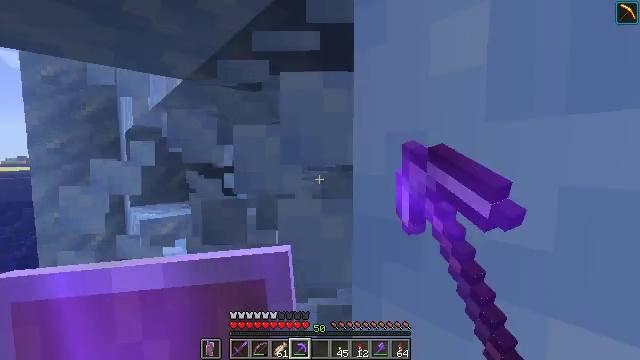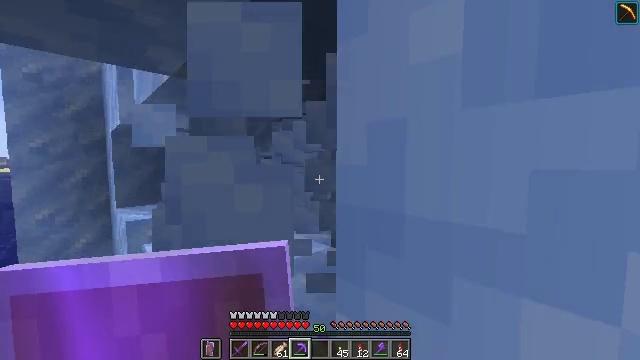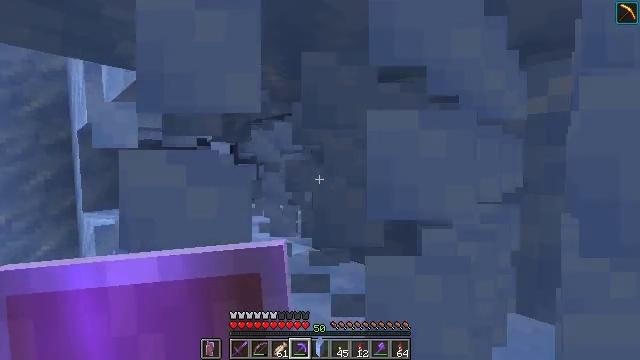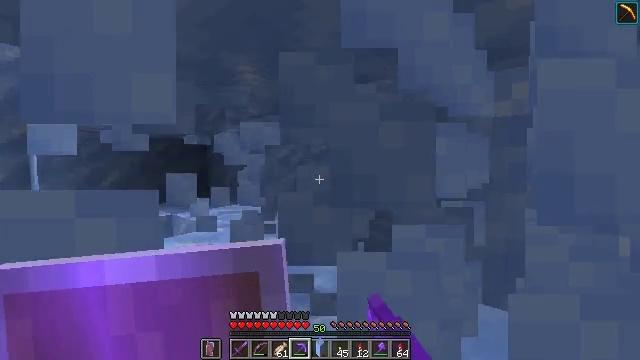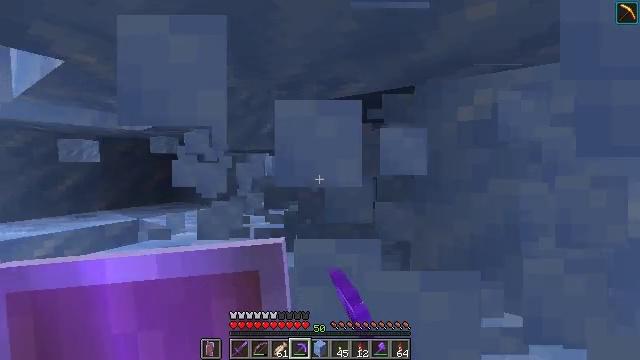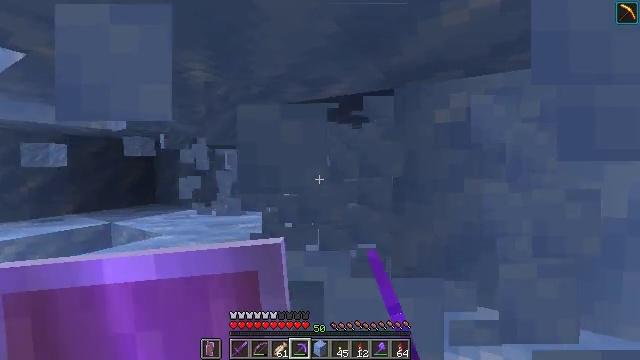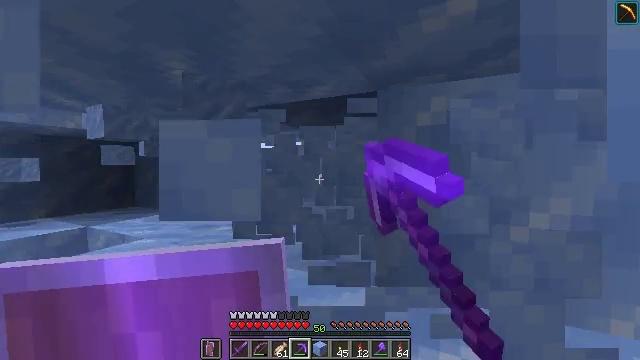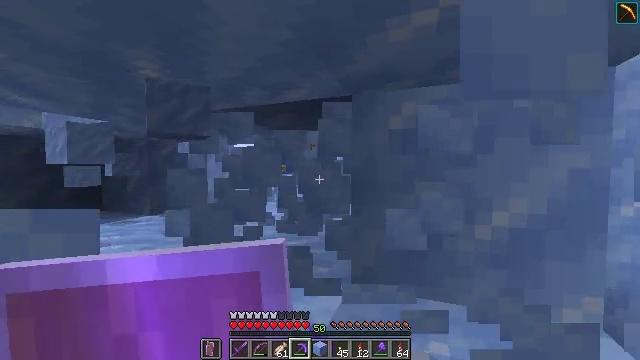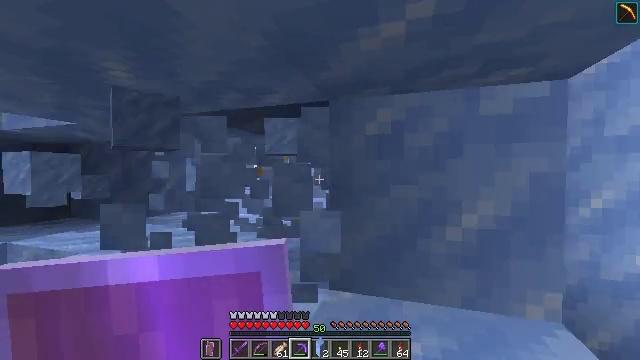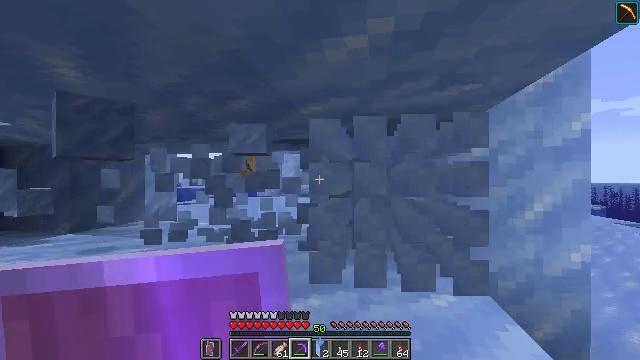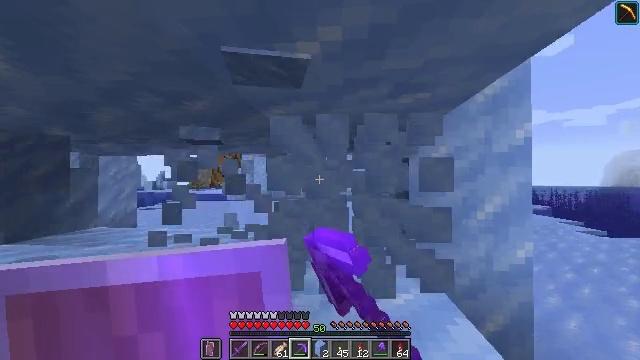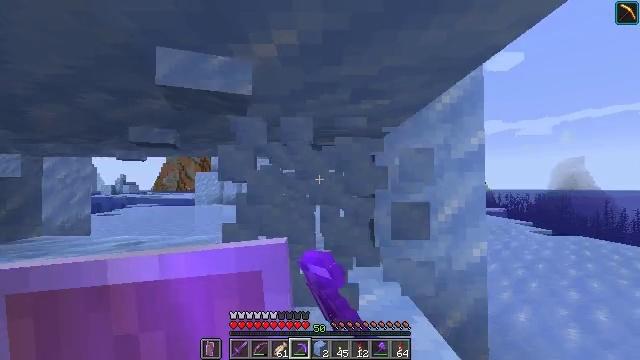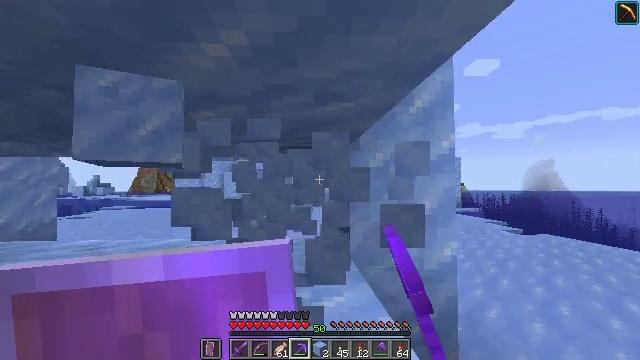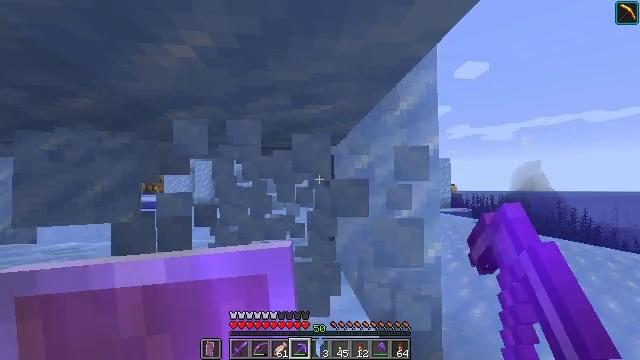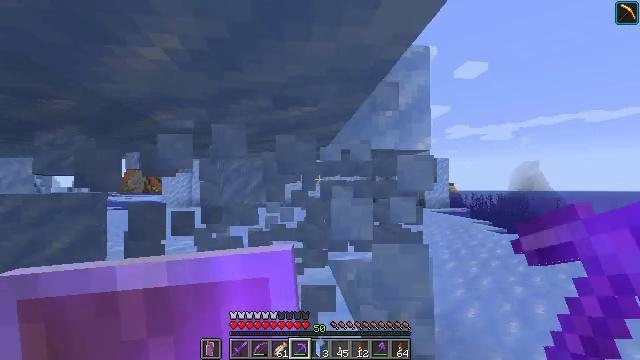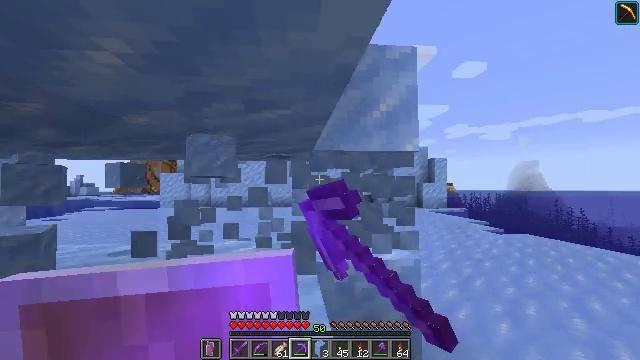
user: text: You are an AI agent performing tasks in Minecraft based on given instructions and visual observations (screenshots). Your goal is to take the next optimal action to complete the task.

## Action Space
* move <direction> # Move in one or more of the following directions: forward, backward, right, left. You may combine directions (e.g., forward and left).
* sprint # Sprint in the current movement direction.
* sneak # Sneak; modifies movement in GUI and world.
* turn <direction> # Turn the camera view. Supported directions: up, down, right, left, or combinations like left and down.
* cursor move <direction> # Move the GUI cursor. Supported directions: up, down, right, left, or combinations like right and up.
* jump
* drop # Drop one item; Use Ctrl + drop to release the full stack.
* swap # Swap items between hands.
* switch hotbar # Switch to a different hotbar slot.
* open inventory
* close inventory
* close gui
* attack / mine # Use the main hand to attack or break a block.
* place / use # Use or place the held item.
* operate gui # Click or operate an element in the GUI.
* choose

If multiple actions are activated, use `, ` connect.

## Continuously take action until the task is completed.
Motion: motion action
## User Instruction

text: Gather packed ice blocks.
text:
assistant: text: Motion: move forward and move right, turn right, attack / mine
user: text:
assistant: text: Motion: move forward and move right, turn right, attack / mine
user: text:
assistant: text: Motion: move forward and move right, turn right, attack / mine
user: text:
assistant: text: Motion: move forward and move right, turn right, attack / mine
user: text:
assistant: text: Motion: move forward and move right, turn right, attack / mine
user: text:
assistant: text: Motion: move forward and move right, turn right, attack / mine
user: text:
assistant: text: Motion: move forward and move right, turn right, attack / mine
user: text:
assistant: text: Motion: move forward and move right, turn right, attack / mine
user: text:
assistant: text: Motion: move forward and move right, turn right and up, attack / mine
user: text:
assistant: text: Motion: move forward and move right, turn right, attack / mine
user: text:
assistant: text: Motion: move forward and move right, turn right, attack / mine
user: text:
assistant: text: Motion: move forward and move right, turn right, attack / mine
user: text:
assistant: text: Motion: move forward and move right, turn right, attack / mine
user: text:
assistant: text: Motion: move forward and move right, attack / mine
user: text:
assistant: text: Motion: move forward and move right, attack / mine
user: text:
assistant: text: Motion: move forward and move right, attack / mine
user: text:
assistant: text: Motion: move forward and move right, attack / mine
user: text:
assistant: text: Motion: move forward and move right, attack / mine
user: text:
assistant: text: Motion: move forward and move right, turn left
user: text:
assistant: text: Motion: move forward, turn left
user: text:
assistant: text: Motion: no_op
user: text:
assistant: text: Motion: no_op
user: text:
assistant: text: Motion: open inventory
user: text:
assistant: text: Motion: open inventory
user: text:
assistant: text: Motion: open inventory
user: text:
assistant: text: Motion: no_op
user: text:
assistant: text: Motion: cursor move right
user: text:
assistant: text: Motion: cursor move right
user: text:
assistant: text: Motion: cursor move right
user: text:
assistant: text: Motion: cursor move right